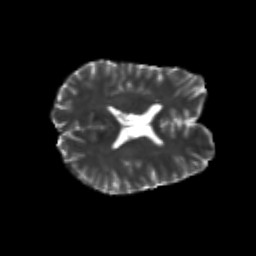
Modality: T2w
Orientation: axial
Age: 29
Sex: male
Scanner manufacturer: siemens
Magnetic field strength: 3 T
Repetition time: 3.5 s
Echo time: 0.104 s